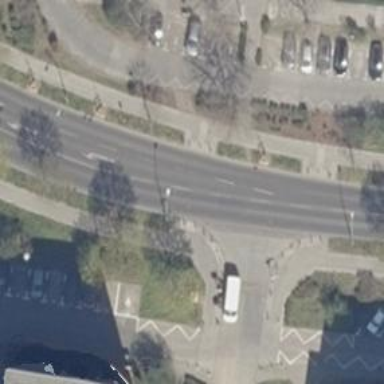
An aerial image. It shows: Unmarked road crossing.